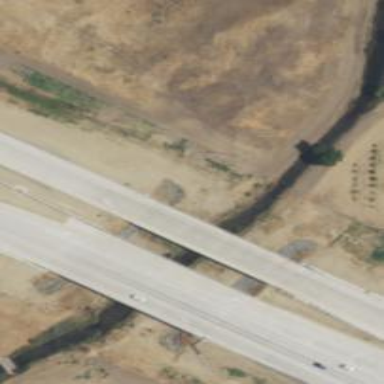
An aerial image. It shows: Primary highway expressway with bridge.